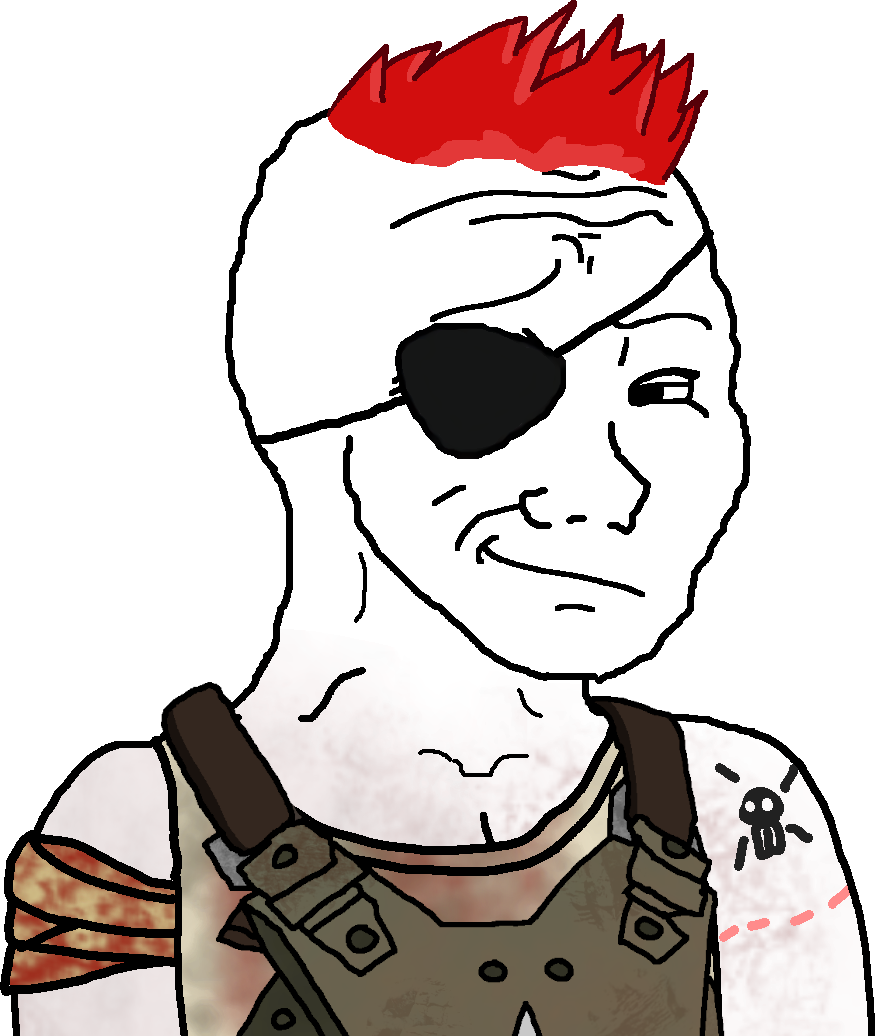
Label: 5_Smugjak